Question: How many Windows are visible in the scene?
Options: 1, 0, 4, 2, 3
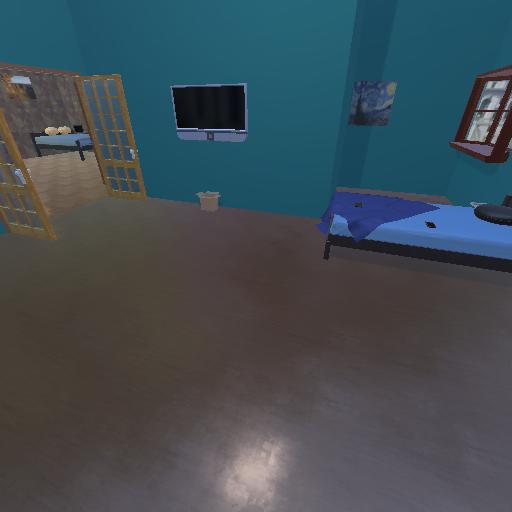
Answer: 1